Question: In a 3D scrabble-like game I have a performance issue of getting only 8 FPS. Narrowed it down to the letter tiles. There are 100 of them and decreasing their number improves performance rapidly. I ruled out texture binding because speed does not improve even when all tiles has the same texture like on the screenshot.

This is how I create each box:
'''
public static void createModel() {
matWhite = new Material(ColorAttribute.createDiffuse(Color.WHITE));
ModelBuilder modelBuilder = new ModelBuilder();
modelBuilder.begin();
MeshPartBuilder tileBuilder;
tileBuilder = modelBuilder.part("top", GL10.GL_TRIANGLES, Usage.Position | Usage.Normal | Usage.TextureCoordinates, matWhite);
tileBuilder.rect(-0.45f, 0.1f, 0.45f, 0.45f, 0.1f, 0.45f, 0.45f, 0.1f, -0.45f, -0.45f, 0.1f, -0.45f, 0f, 1f, 0f);
tileBuilder = modelBuilder.part("bottom", GL10.GL_TRIANGLES, Usage.Position | Usage.Normal, matWhite);
tileBuilder.rect(-0.45f, 0f, -0.45f, 0.45f, 0f, -0.45f, 0.45f, 0f, 0.45f, -0.45f, 0f, 0.45f, 0f, -1f, 0f);
tileBuilder = modelBuilder.part("front", GL10.GL_TRIANGLES, Usage.Position | Usage.Normal, matWhite);
tileBuilder.rect(-0.45f, 0.1f, 0.45f, -0.45f, 0f, 0.45f, 0.45f, 0f, 0.45f, 0.45f, 0.1f, 0.45f, 0f, 0f, 1f);
tileBuilder = modelBuilder.part("left", GL10.GL_TRIANGLES, Usage.Position | Usage.Normal, matWhite);
tileBuilder.rect(-0.45f, 0.1f, 0.45f, -0.45f, 0.1f, -0.45f, -0.45f, 0f, -0.45f, -0.45f, 0f, 0.45f, -1f, 0f, 0f);
tileBuilder = modelBuilder.part("right", GL10.GL_TRIANGLES, Usage.Position | Usage.Normal, matWhite);
tileBuilder.rect( 0.45f, 0.1f, 0.45f, 0.45f, 0f, 0.45f, 0.45f, 0f, -0.45f, 0.45f, 0.1f, -0.45f, 0f, 0f, 1f);
tileBuilder = modelBuilder.part("back", GL10.GL_TRIANGLES, Usage.Position | Usage.Normal, matWhite);
tileBuilder.rect(-0.45f, 0.1f, -0.45f, 0.45f, 0.1f, -0.45f, 0.45f, 0f, -0.45f, -0.45f, 0f, -0.45f, 0f, 0f, 1f);
modelTile = modelBuilder.end();
}
public void createModelInstance(com.badlogic.gdx.assets.AssetManager assetManager) {
Texture texTile = assetManager.get("textures/" + textureFile + ".jpg", Texture.class);
Material mat = new Material(TextureAttribute.createDiffuse(texTile));
modelInstance = new ModelInstance(modelTile);
modelInstance.nodes.get(0).parts.get(0).material.set(mat);
}
'''
While experimenting, I found that speed goes up to 25 FPS (even with all 100 textures being used) if I replace the mesh part building code with creating a simple box (which shows the texture on all sides so it's not very useful for this game). Their createBox method also calls rect() 6 times but so far I fail to see the difference.
'''
modelTile = modelBuilder.createBox(0.9f, 0.1f, 0.9f, matWhite, Usage.Position | Usage.Normal | Usage.TextureCoordinates);
'''
What am I doing wrong in the first code? What would be the correct way to create a box with texture on one side only?
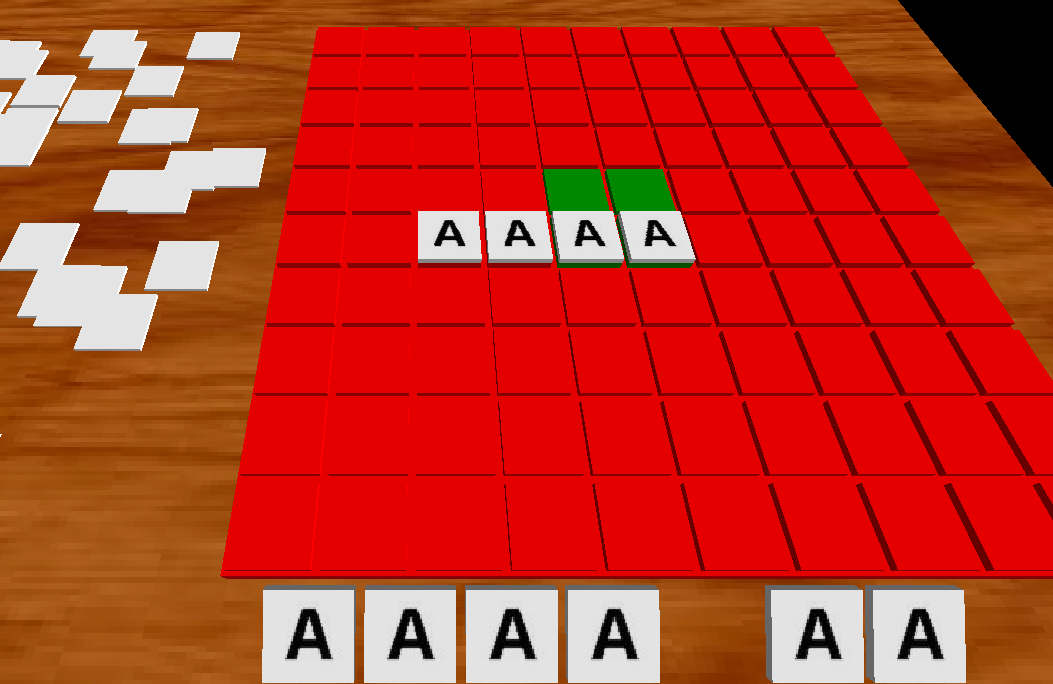
Answer: Each time you call 'modelBuilder.part' it implies a draw call. Since they are quite expensive, you really want to keep the number of draw calls to a minimum. Moreover, since you have different vertex attributes, it will have to switch mesh and shader in between the first and other parts. You'll also want to keep the number of mesh and shader switches to a minimum.
So, to start optimizing you'll probably want to combine the parts with the same attributes:
'''
tileBuilder = modelBuilder.part("top", GL10.GL_TRIANGLES, Usage.Position | Usage.Normal | Usage.TextureCoordinates, matWhite);
tileBuilder.rect(-0.45f, 0.1f, 0.45f, 0.45f, 0.1f, 0.45f, 0.45f, 0.1f, -0.45f, -0.45f, 0.1f, -0.45f, 0f, 1f, 0f);
tileBuilder = modelBuilder.part("others", GL10.GL_TRIANGLES, Usage.Position | Usage.Normal, matWhite);
tileBuilder.rect(-0.45f, 0f, -0.45f, 0.45f, 0f, -0.45f, 0.45f, 0f, 0.45f, -0.45f, 0f, 0.45f, 0f, -1f, 0f);
tileBuilder.rect(-0.45f, 0.1f, 0.45f, -0.45f, 0f, 0.45f, 0.45f, 0f, 0.45f, 0.45f, 0.1f, 0.45f, 0f, 0f, 1f);
tileBuilder.rect(-0.45f, 0.1f, 0.45f, -0.45f, 0.1f, -0.45f, -0.45f, 0f, -0.45f, -0.45f, 0f, 0.45f, -1f, 0f, 0f);
tileBuilder.rect( 0.45f, 0.1f, 0.45f, 0.45f, 0f, 0.45f, 0.45f, 0f, -0.45f, 0.45f, 0.1f, -0.45f, 0f, 0f, 1f);
tileBuilder.rect(-0.45f, 0.1f, -0.45f, 0.45f, 0.1f, -0.45f, 0.45f, 0f, -0.45f, -0.45f, 0f, -0.45f, 0f, 0f, 1f);
'''
And to optimize further (eliminating all mesh switches), you can use the same vertex attributes. Of course this will add texture attributes to the sides without a texture. But as long as the material doesn't have a texture, they will be ignored.
'''
tileBuilder = modelBuilder.part("top", GL10.GL_TRIANGLES, Usage.Position | Usage.Normal | Usage.TextureCoordinates, matTop);
tileBuilder.rect(-0.45f, 0.1f, 0.45f, 0.45f, 0.1f, 0.45f, 0.45f, 0.1f, -0.45f, -0.45f, 0.1f, -0.45f, 0f, 1f, 0f);
tileBuilder = modelBuilder.part("others", GL10.GL_TRIANGLES, Usage.Position | Usage.Normal | Usage.TextureCoordinates, matOthers);
tileBuilder.rect(-0.45f, 0f, -0.45f, 0.45f, 0f, -0.45f, 0.45f, 0f, 0.45f, -0.45f, 0f, 0.45f, 0f, -1f, 0f);
...
'''
To optimize even more (eliminating all shader switches and reducing the number of draw calls), you can add a single pixel to the texture which will be used by the sides and set the UV range accordingle:
'''
tileBuilder = modelBuilder.part("top", GL10.GL_TRIANGLES, Usage.Position | Usage.Normal | Usage.TextureCoordinates, matWhite);
tileBuilder.setUVRange(0,0,1,1);
tileBuilder.rect(-0.45f, 0.1f, 0.45f, 0.45f, 0.1f, 0.45f, 0.45f, 0.1f, -0.45f, -0.45f, 0.1f, -0.45f, 0f, 1f, 0f);
tileBuilder.setUVRange(0,0,0,0); // Assumes the top left pixel is the correct color for the other sides
tileBuilder.rect(-0.45f, 0f, -0.45f, 0.45f, 0f, -0.45f, 0.45f, 0f, 0.45f, -0.45f, 0f, 0.45f, 0f, -1f, 0f);
...
'''
Now, if you still experience performance issues, you can consider combining multiple tiles into a single model (part: draw call). But that'll probably not immediately necessary with above changes.
More info: <URL>